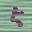
Label: 5